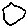
Label: hexagon